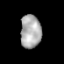
Tissue: prostate
Cell type: T cells
Senescence score: 0.3225
Nuclear area (px): 671
Mean DAPI intensity: 172.456